Question: I'm trying to get my buttons to fill the width of my panel, this is my code that
makes a buttons and a panel and then just adds the button to the panel.
'''
buttonPane = makeButtonPanel();
button = makeButton("Hello");
button2 = makeButton("World");
buttonPane.add(button);
buttonPane.add(button2);
private JButton makeButton(String msg){
JButton button = new JButton(msg);
button.setAlignmentX(Component.CENTER_ALIGNMENT);
return button;
}
private JPanel makeButtonPanel(){
JPanel btnPanel = new JPanel();
btnPanel.setLayout(new BoxLayout(btnPanel, BoxLayout.Y_AXIS));
btnPanel.setBorder(BorderFactory.createLineBorder(Color.BLACK));
return btnPanel;
}
'''
This is the output I am getting...

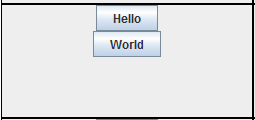
Answer: How the button fits it's container depends on the layout of the container. If you want it to stretch you could make the button panel have a BorderLayout and add the button to the north position, or use any of the other layout types whose components attempt to try to occupy as much room as they can (BorderLayout with north is just one example).
For multiple buttons stretched widthwise out as much as they can go, place a container in the North position instead of a single button, where that container contains multiple JButtons. That container should probably be a JPanel with a GridLayout, 1 column, as many rows as you have buttons.